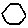
Label: hexagon